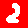
Digit: 2